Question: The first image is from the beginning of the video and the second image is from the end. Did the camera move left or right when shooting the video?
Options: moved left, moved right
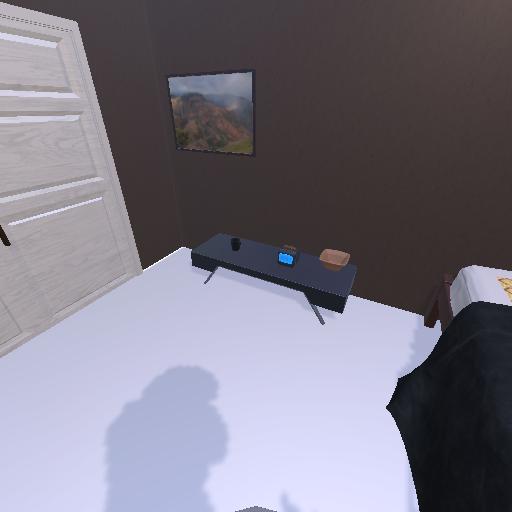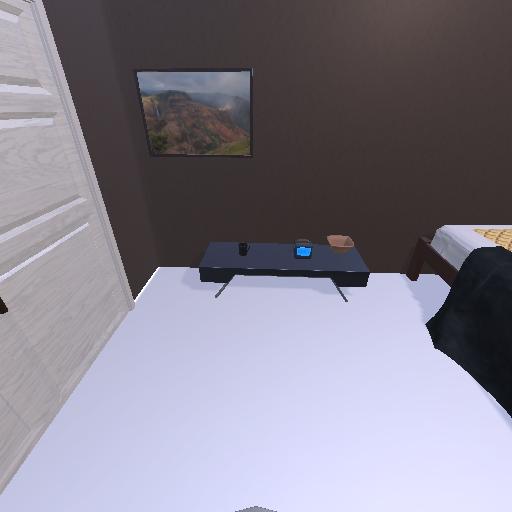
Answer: moved left